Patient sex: M
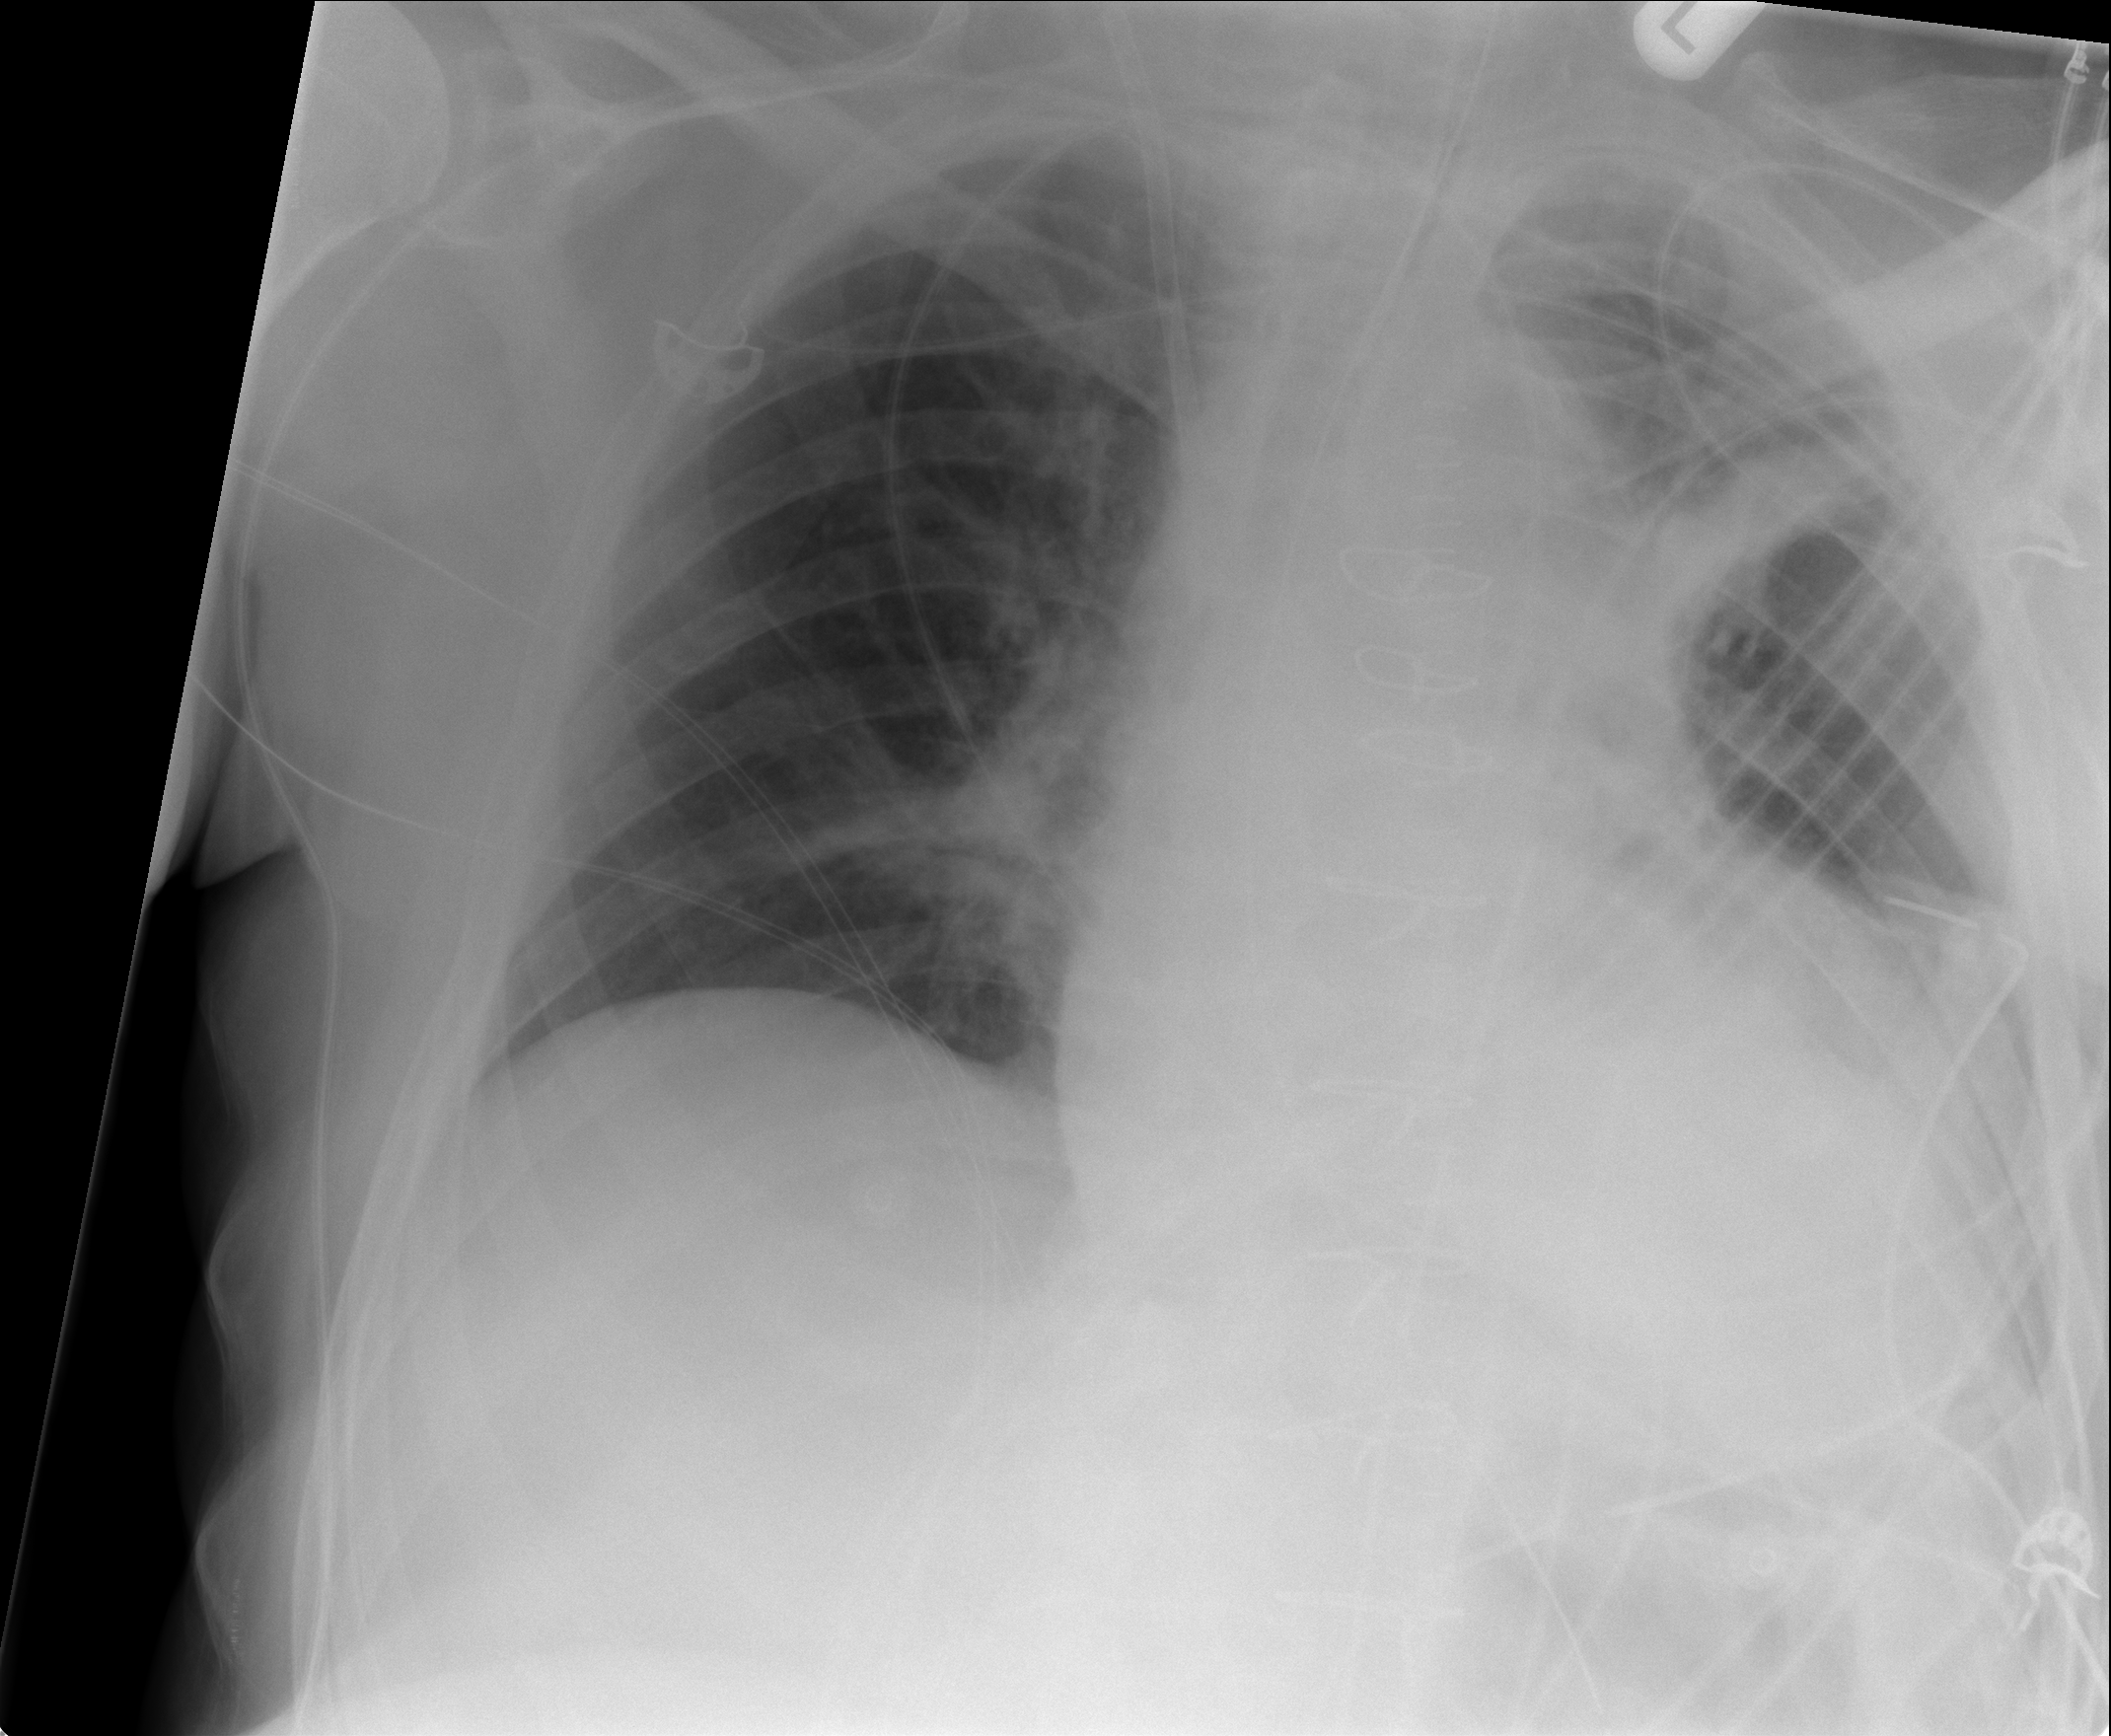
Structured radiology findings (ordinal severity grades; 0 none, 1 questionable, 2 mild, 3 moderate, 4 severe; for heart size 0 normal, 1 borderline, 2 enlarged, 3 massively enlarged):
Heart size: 1
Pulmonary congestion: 0
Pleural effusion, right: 0
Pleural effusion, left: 1
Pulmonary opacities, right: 0
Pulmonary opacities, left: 0
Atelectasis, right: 2
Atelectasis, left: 2